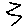
Label: zigzag